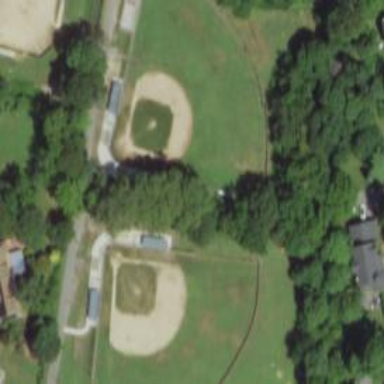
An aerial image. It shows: Baseball pitch for leisure land.